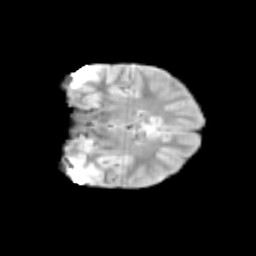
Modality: T2w
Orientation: coronal
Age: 12
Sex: female
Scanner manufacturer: siemens
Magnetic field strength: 3 T
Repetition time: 3.8 s
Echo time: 0.07 s